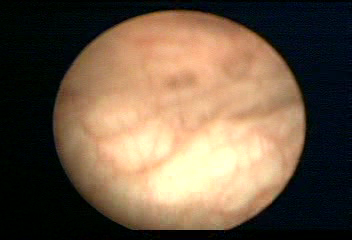
Modality: WLC
Class: Normal mucosa
Bladder cancer association: No